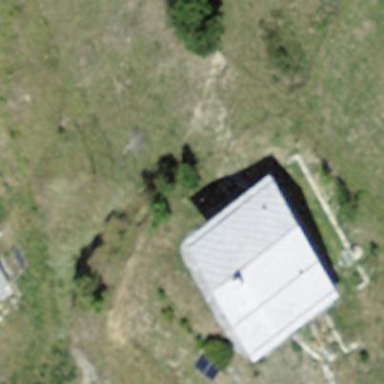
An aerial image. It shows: Simple and straightforward house.